Interaction volume radius: 5 \u00c5
Interaction volume height: 15 \u00c5
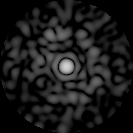
Disorder parameter: 0.8477